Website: bh-photo
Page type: delivery-shipping
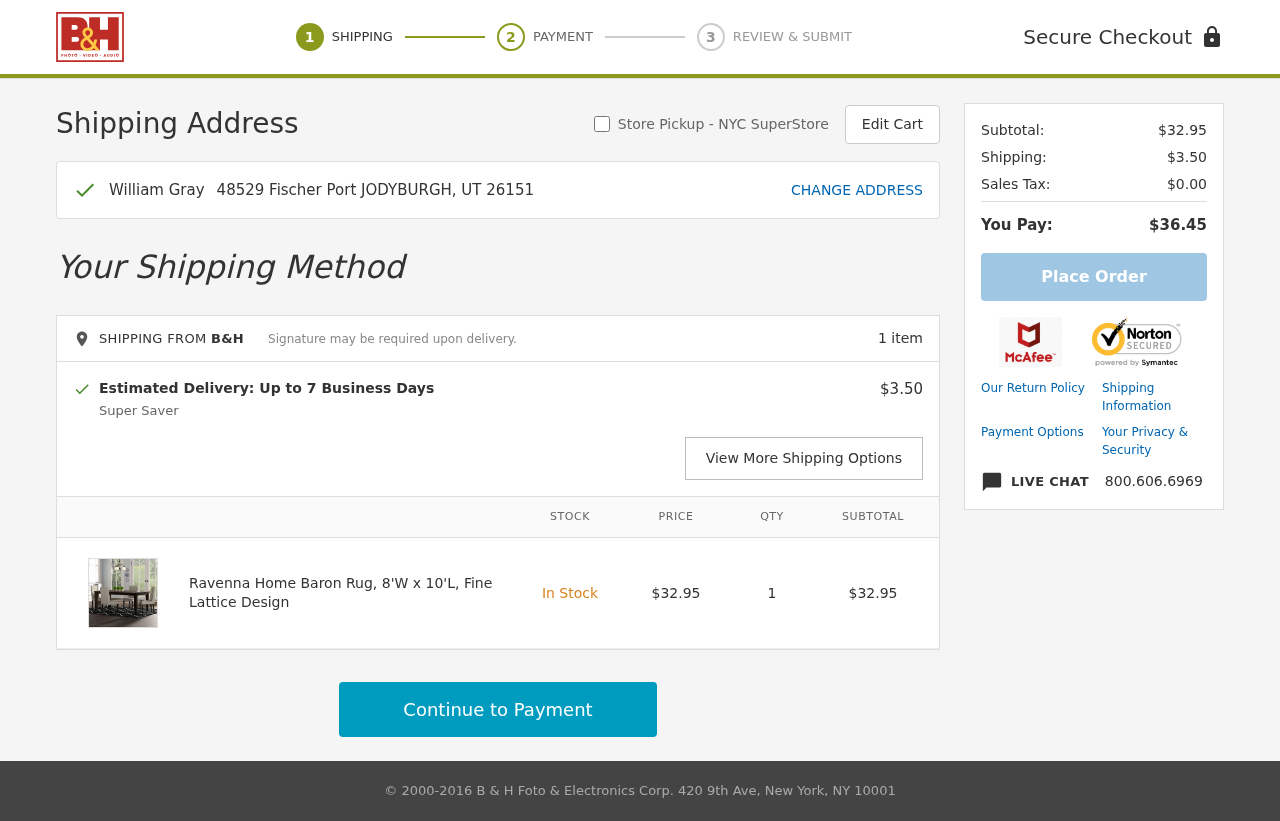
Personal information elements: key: PII_FULLNAME
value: William Gray
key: PII_STREET
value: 48529 Fischer Port
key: PII_CITY_STATE_ZIP
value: JODYBURGH, UT 26151
Product elements: key: PRODUCT1_NAME
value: Ravenna Home Baron Rug, 8'W x 10'L, Fine Lattice Design
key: PRODUCT1_PRICE
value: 32.95
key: PRODUCT1_QUANTITY
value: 1
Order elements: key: ORDER_NUM_ITEMS
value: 1 item
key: ORDER_DELIVERY_DATE
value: Estimated Delivery: Up to 7 Business Days
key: ORDER_SHIPPING_COST
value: $3.50
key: ORDER_SUBTOTAL
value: $32.95
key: ORDER_SUBTOTAL2
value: $32.95
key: ORDER_SHIPPING_COST2
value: $3.50
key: ORDER_TAX
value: $0.00
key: ORDER_TOTAL
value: $36.45